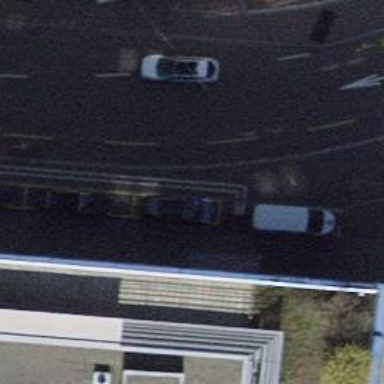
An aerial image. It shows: Asphalt sidewalk.